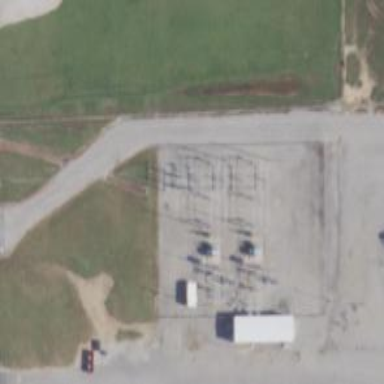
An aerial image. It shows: Power substation.